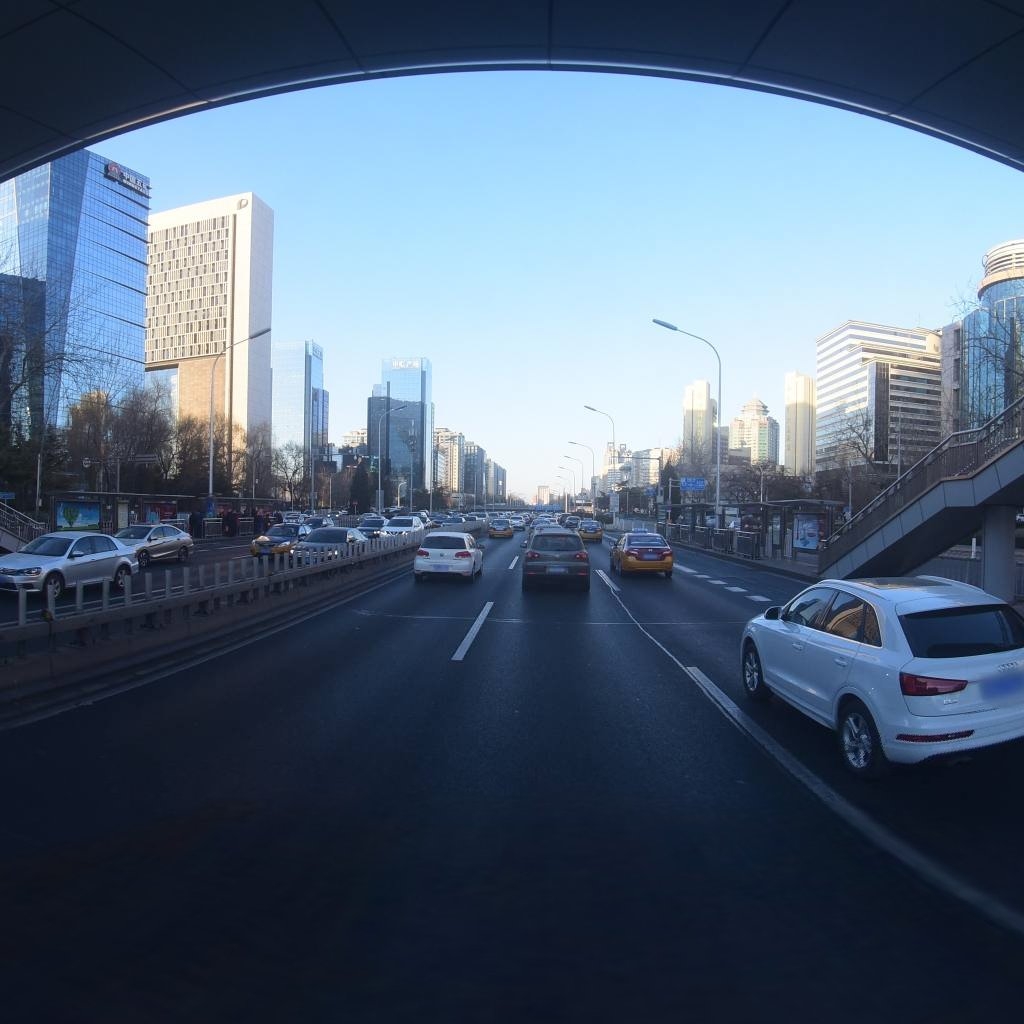
Region: Dongcheng
Road damage annotations: transverse patch, longitudinal patch